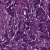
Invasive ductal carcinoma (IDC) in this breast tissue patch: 1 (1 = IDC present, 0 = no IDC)